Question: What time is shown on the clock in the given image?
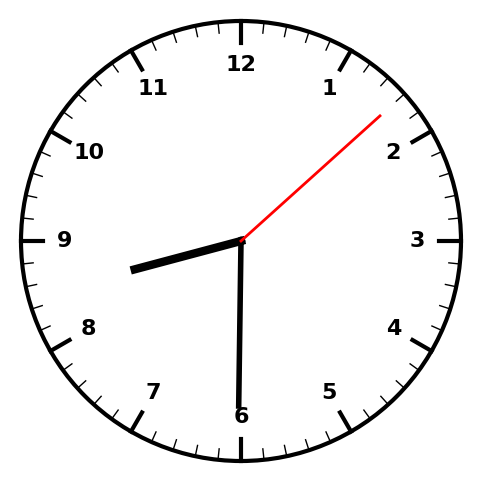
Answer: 08:30:08